An envelope spectrum derived from a bearing vibration measurement is shown; the reference markers locate BPFO, BPFI, BSF and FTF for this bearing geometry and shaft speed. What is the most likely bearing condition (normal, inner_race, outer_race, ball)?
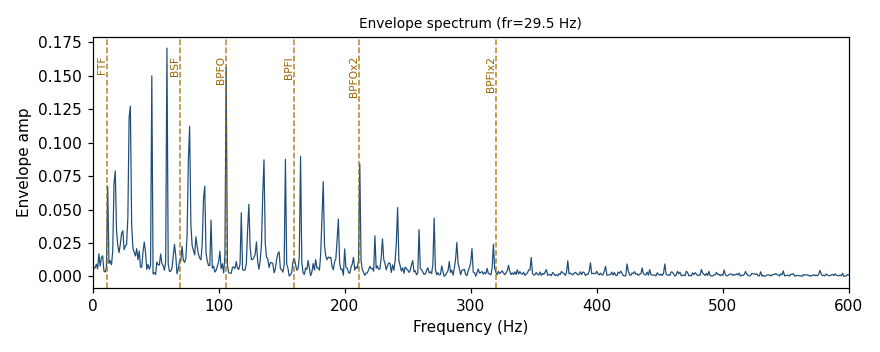
Answer: outer_race